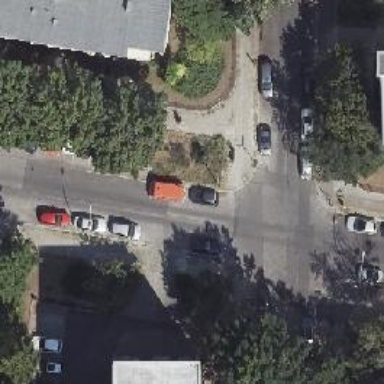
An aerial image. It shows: Asphalt footpath with unmarked crossing.